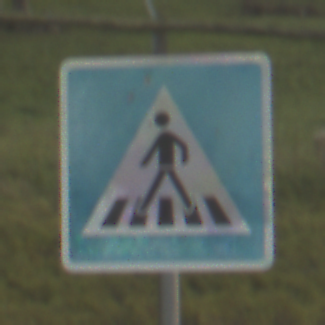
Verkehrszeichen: FussgaengerueberwegRechts
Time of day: SunriseSunset
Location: Outdoor (Nature)
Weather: PartlyCloudy
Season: NotSpecified
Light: Natural